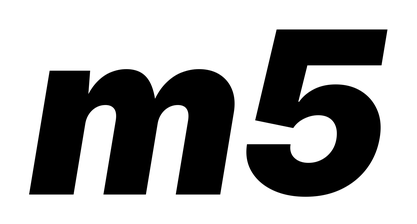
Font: Inter-Italic_Black_Italic